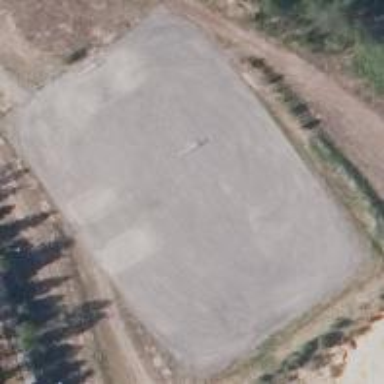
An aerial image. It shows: Unpaved soccer pitch within leisure land area.